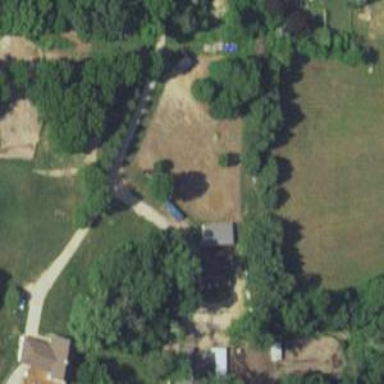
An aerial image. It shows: Driveway leading to service road.